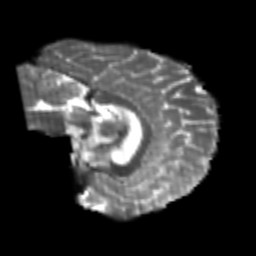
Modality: T2w
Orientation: sagittal
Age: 26
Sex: female
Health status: healthy
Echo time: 0.074 s